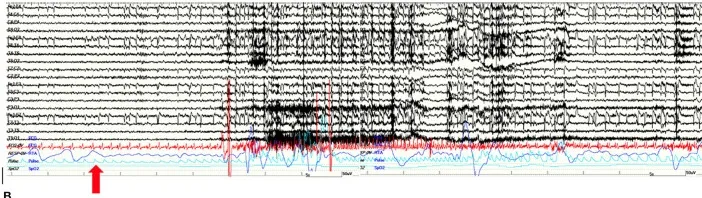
(A) A 120-s view of a right temporal lobe seizure of patient 4. The apnea was the first ictal sign. The ictal EEG is characterized by a slow rhythmic theta activity on right temporal regions. (A,B) Red arrows point at the beginning of apnea on thoraco-abdominal polygraphic channel. Note the ictal marked increase in heart rate. Red channel: ECG; blue channel: respirogram.
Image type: electrography (eeg)